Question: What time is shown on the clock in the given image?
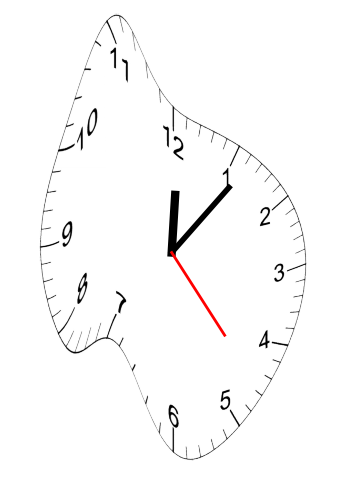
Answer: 12:06:23